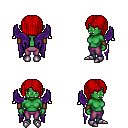
a pixel art fantasy rpg character, female body template, orc, green skin, purple wings, magenta pants, red pageboy hairstyle, leather bracers, metal boots, four views (front, back, left, right), 2x2 character sprite sheet, small pixel art, hard edges, no anti-aliasing